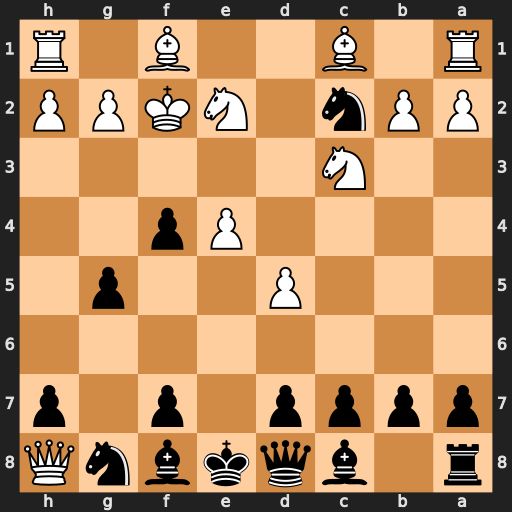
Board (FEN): r1bqkbnQ/pppp1p1p/8/3P2p1/4Pp2/2N5/PPn1NKPP/R1B2B1R
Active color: b
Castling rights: q
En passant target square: -
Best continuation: Bc5+ Nd4 Bxd4+ Qxd4 Nxd4